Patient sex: M
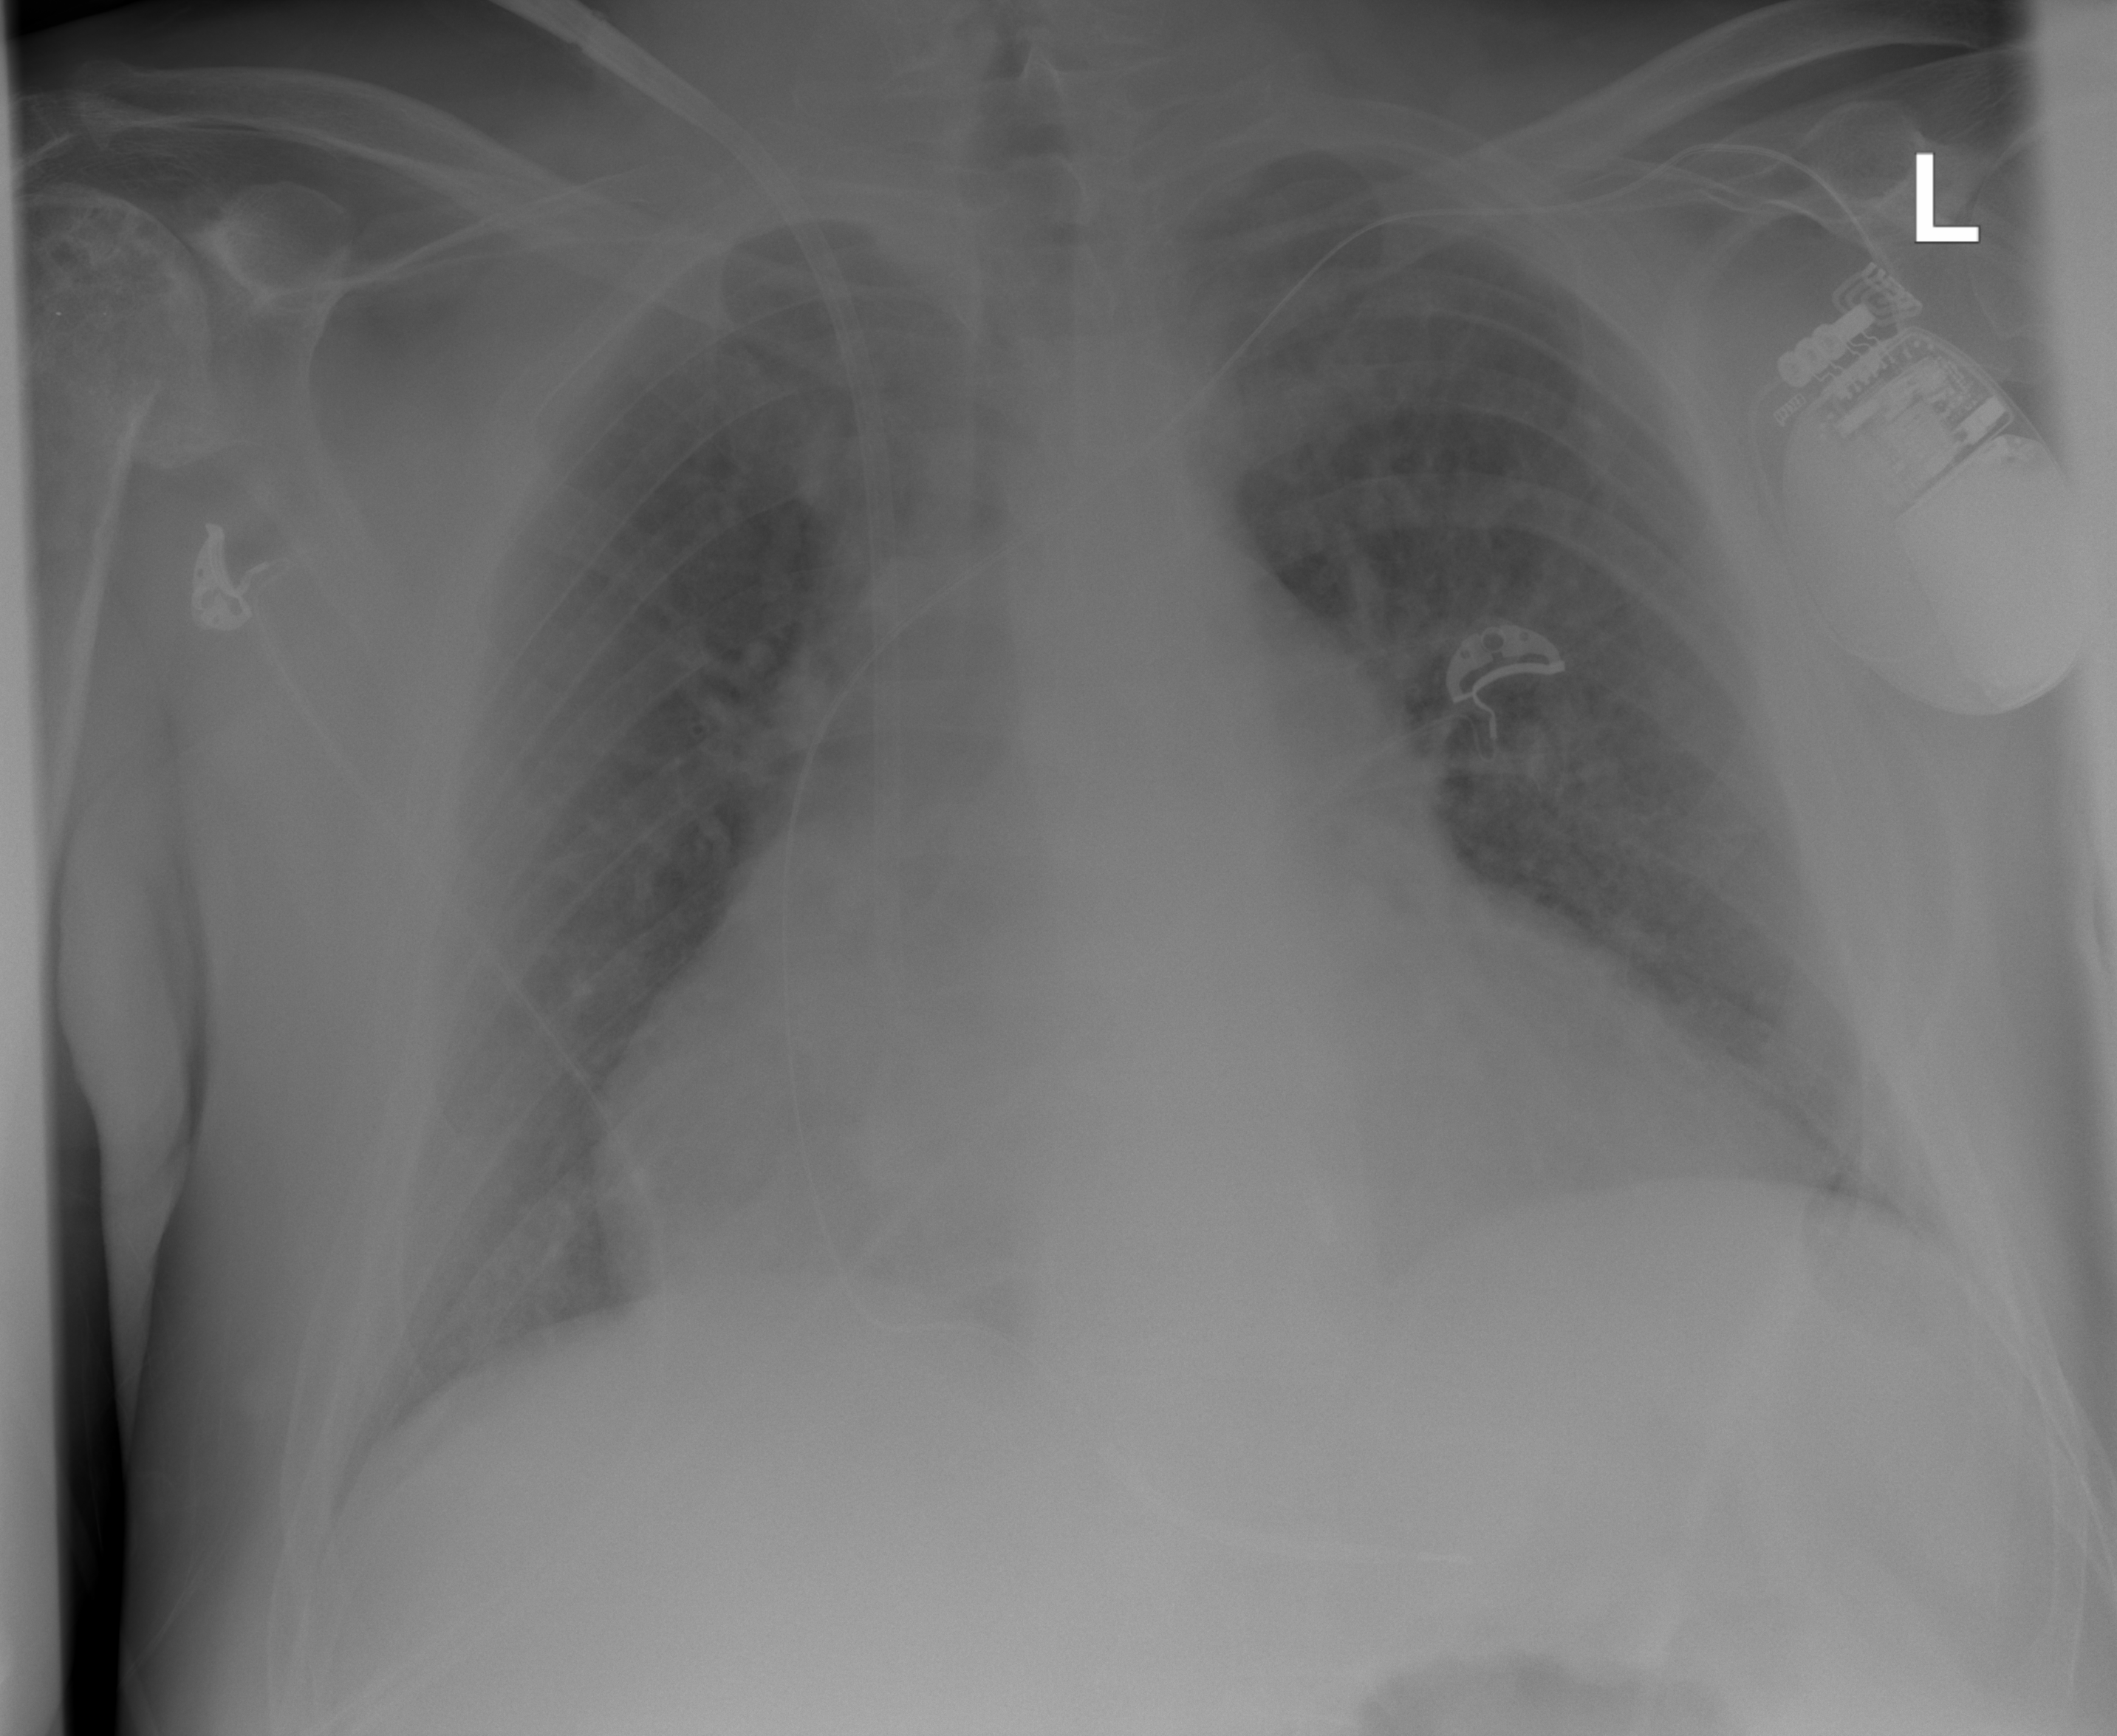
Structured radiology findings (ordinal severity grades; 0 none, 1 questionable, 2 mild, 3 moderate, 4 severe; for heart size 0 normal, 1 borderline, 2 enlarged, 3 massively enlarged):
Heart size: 3
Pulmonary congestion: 2
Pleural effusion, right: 0
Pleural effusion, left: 0
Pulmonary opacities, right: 2
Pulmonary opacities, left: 2
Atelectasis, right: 0
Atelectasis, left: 0